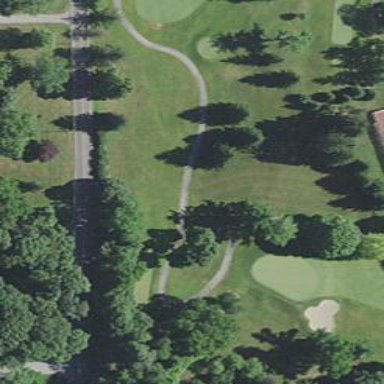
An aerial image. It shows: Pathway for golfing.